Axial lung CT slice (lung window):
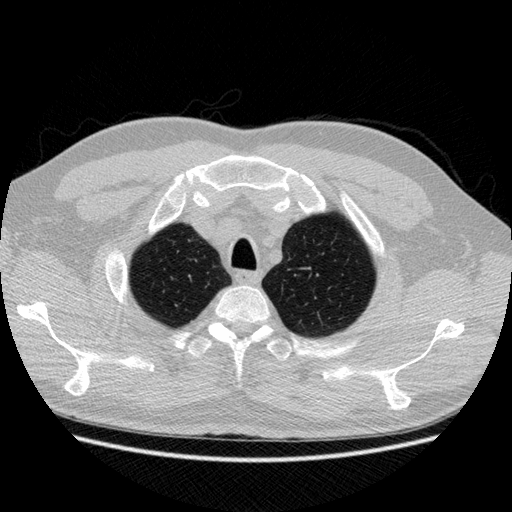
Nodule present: no